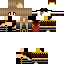
A female human skin with medium skin, wearing brown long hair dressed in a red armor chest and brown pants, featuring a closed mouth.